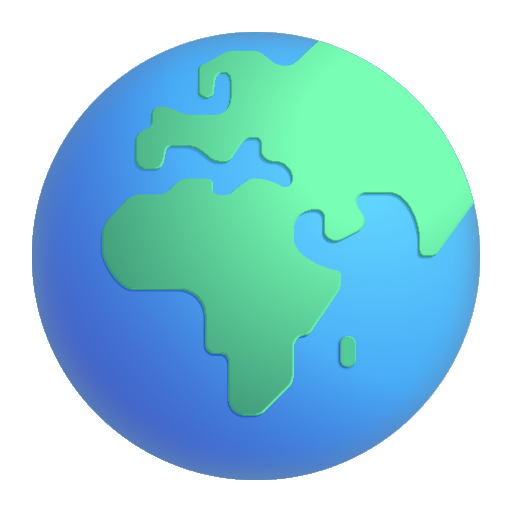
globe showing europe africa color